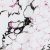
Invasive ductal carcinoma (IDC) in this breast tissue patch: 0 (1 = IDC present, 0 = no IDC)